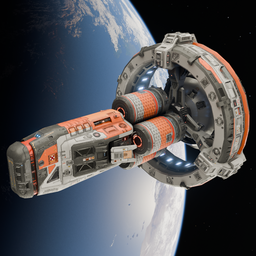
Label: mechanical